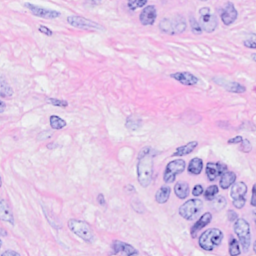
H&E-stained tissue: Breast